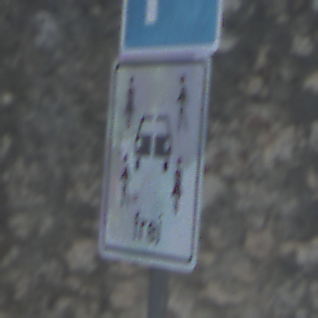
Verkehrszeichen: CarsharingfahrzeugeFrei
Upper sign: Parken
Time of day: MorningAfternoon
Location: Outdoor (Suburban)
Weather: PartlyCloudy
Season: NotSpecified
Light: Natural